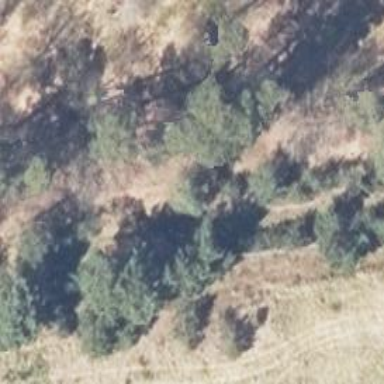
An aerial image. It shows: Abandoned spur railway.